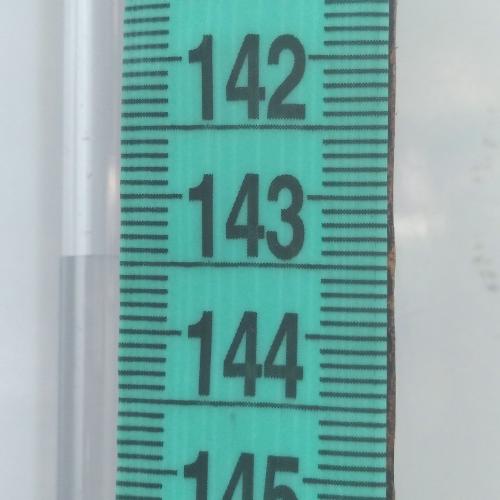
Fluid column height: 143.5 cm